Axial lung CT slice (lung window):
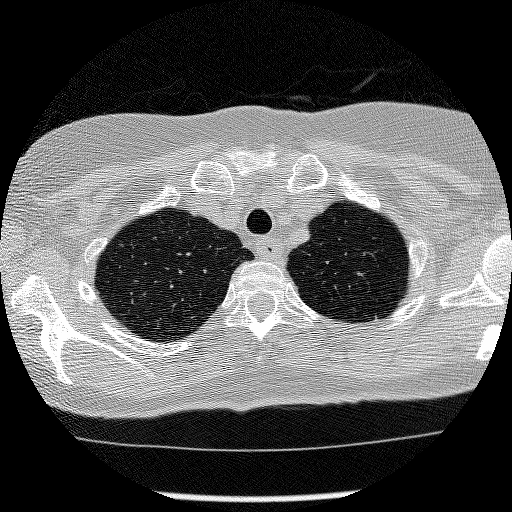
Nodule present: no